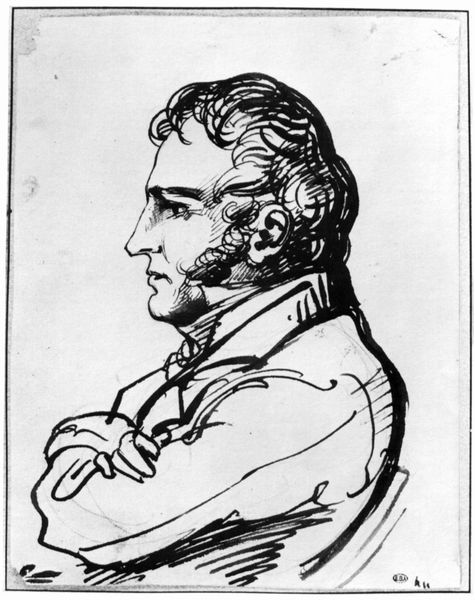
Titel: Porträt des Ökonomen Brunet
Künstler: Théodore Géricault
Standort: Paris
Institution: École Normale Supérieure des Beaux-Arts
Schlagwörter: hand, kopf, mann, schatten, weiß, grob, sitzen, brust, finger, frisur, grau, haar, handschuh, hintergrund, mund, nase, ohr, profil, rücken, schwarz, skizze, stirn, stuhl, zeichnung, blick, schal, tuch, schleife, bart, hemd, jacke, arm, arme, augen, kragen, mensch, rahmen, ärmel, bild, hals, herr, hände, portrait, porträt, signatur, auge, haare, mantel, pose, sitzend, musik, augenbrauen, kinn, lippen, locke, locken, ohren, potrait, schulter, schrift, seitlich, lehne, studie, grafik, graphik, schattierung, linien, signiert, romantik, karikatur, einfach, dichter, ernst, locen, streng, brauen, halstuch, seitenansicht, stuhllehne, melancholie, nachdenklich, augenbraue, ellenbogen, jacket, geschlossen, striche, tusche, philosoph, links, linie, kontur, druck, schwarz-weiss, schraffur, schraffuren, radierung, stich, vatermörder, seite, strich, hohe stirn, backenbart, denker, schiller, napoleon, koteletten, stehkragen, nasenloch, tinte, geheimratsecken, kotletten, braue, biedermeier, heine, verschränkt, hubi, gezeichnet, gekreuzt, nachdenklichkeit, federzeichnung, zeichung, tuschezeichnung, simpel, verschränkte arme, grimm, ärmelaufschlag, federzeichung, hölderlin, napoleonisch, kotteletten, mantelkragen, abwehrend, genervt, loce, bindeschleife, friesur, mörike, nach links blickend, 19., favoris